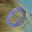
Label: 0